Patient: sex F, age 68
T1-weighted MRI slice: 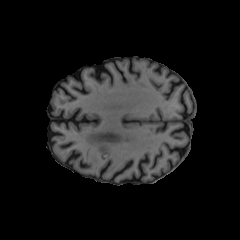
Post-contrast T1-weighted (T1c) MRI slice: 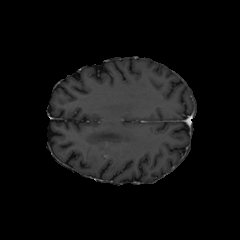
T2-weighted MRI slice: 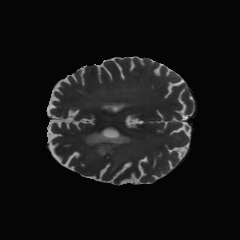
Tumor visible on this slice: yes
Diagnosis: Glioblastoma, IDH-wildtype
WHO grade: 4